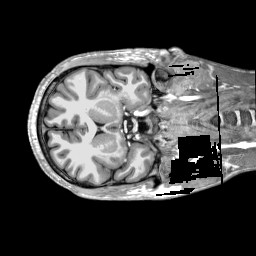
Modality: T1w
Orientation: axial